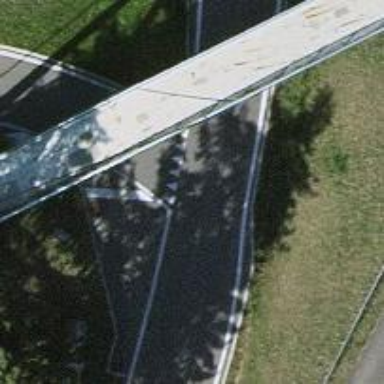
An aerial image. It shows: Road with "give way" sign.